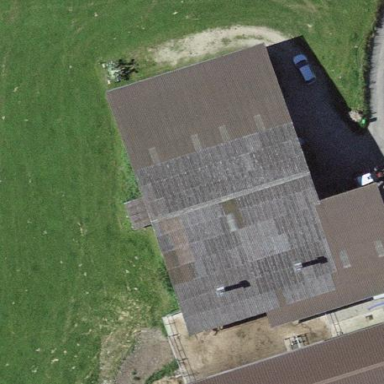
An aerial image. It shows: Rural barn.